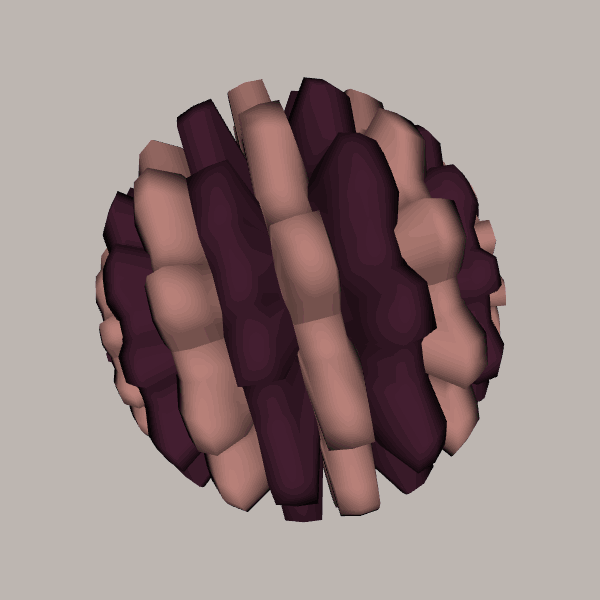
Background: light